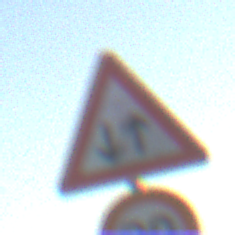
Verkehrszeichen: Gegenverkehr
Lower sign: Geschwindigkeit30
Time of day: SunriseSunset
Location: Outdoor (Nature)
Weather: Clear
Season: NotSpecified
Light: Natural